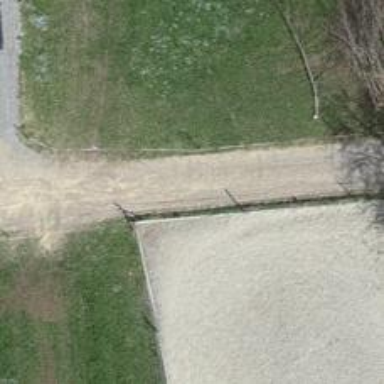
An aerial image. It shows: Gravel track with grade 2 quality.